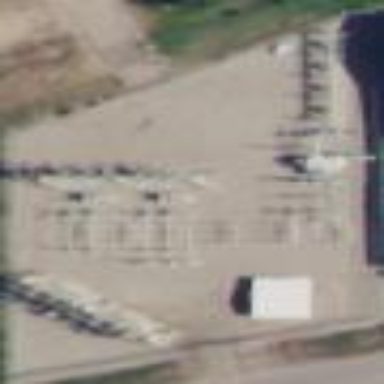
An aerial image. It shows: Power substation.